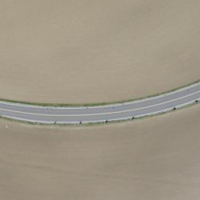
EUNIS habitat code: 52
Species observed at this site:
Certhia brachydactyla
Phylloscopus collybita
Motacilla cinerea
Anas platyrhynchos
Parus major
Erithacus rubecula
Troglodytes troglodytes
Hirundo rustica
Corvus frugilegus
Phoenicurus phoenicurus
Garrulus glandarius
Fringilla coelebs
Columba palumbus
Sylvia atricapilla
Turdus merula